Interaction volume radius: 10 \u00c5
Interaction volume height: 10 \u00c5
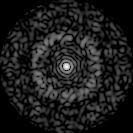
Disorder parameter: 0.8244